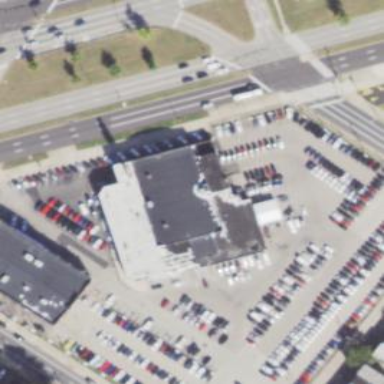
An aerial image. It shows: Retail area.